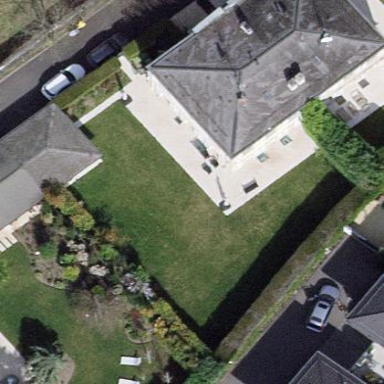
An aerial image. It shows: Garden enclosed by fence.